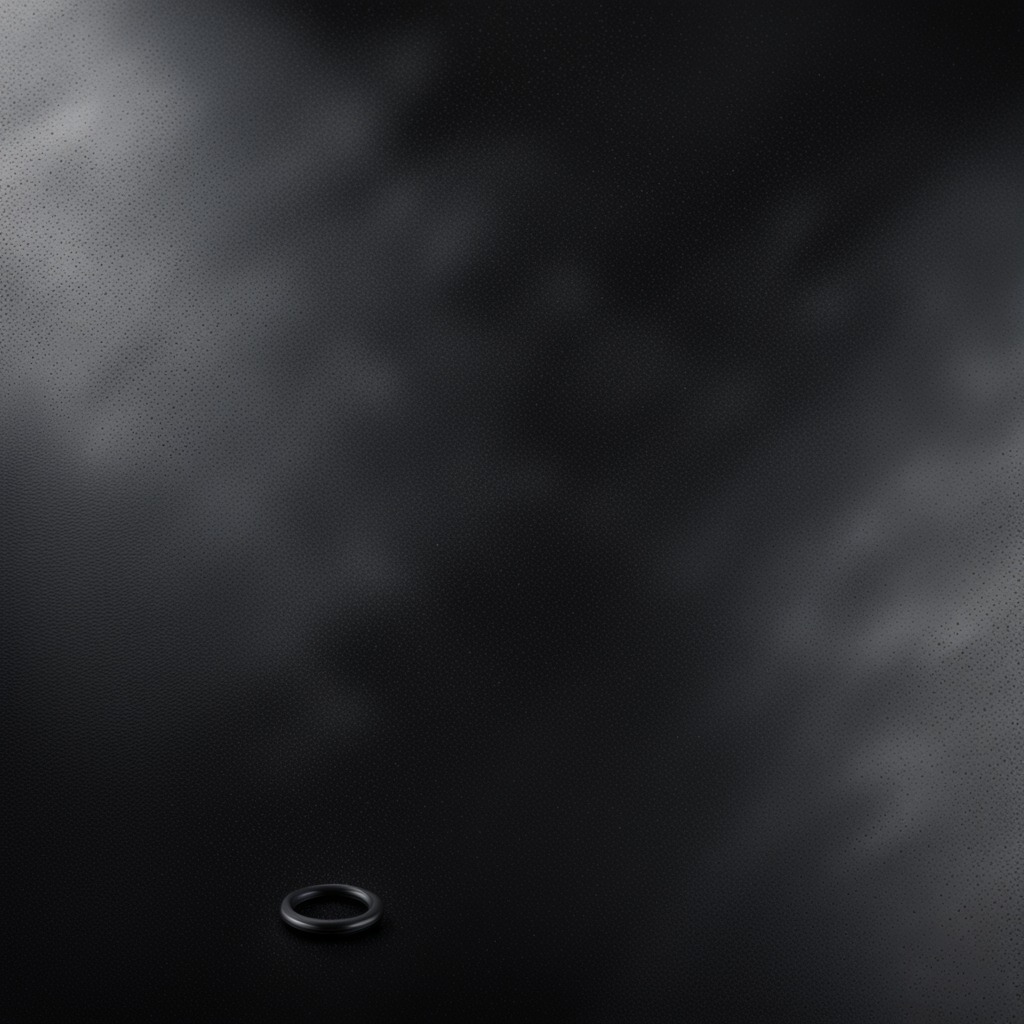
A rubber O-ring lies on the tabletop.